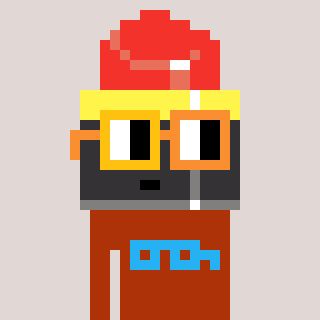
a pixel art character with square yellow and orange glasses, a lipstick-shaped head and a hotbrown-colored body on a warm background